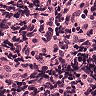
Metastatic tissue present: no